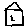
Label: house